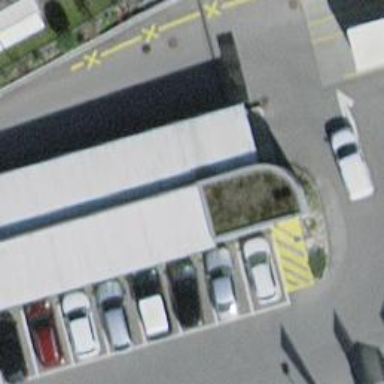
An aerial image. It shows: Parking area.